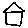
Label: house